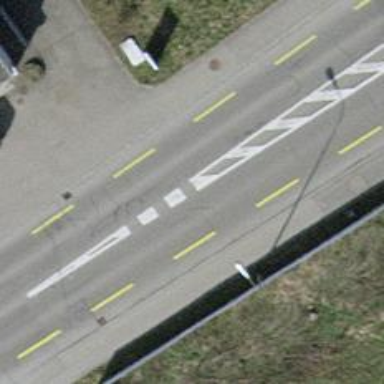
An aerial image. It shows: Primary highway with designated cycle lane.